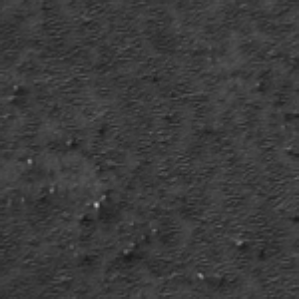
Label: frost